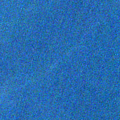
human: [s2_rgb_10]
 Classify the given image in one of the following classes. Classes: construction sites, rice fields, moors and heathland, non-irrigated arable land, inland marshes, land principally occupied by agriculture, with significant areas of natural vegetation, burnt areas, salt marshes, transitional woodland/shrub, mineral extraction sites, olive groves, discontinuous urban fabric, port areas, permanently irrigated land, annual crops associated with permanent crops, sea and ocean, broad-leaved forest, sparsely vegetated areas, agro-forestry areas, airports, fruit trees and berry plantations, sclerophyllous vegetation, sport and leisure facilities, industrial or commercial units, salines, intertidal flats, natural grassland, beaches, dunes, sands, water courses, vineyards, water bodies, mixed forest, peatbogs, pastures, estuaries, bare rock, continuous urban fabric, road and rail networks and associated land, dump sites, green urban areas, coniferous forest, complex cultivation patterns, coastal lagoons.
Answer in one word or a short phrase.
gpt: sea and ocean